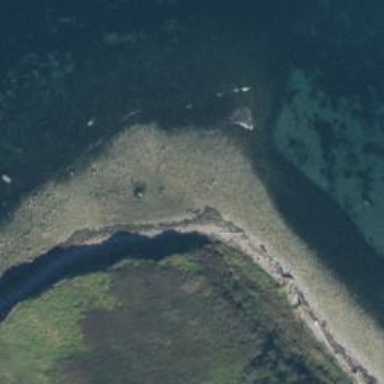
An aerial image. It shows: Beautiful reef in its natural habitat.